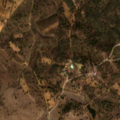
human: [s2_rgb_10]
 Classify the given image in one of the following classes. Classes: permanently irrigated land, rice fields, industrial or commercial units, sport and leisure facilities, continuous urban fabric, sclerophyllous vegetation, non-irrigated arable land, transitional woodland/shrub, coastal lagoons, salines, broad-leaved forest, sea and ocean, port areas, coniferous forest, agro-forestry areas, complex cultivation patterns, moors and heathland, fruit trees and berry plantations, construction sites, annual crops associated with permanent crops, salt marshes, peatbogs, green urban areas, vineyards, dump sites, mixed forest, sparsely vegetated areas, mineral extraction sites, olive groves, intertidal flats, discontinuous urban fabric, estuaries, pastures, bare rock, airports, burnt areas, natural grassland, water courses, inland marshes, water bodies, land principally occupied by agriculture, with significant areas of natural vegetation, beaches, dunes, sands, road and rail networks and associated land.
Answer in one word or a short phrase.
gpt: land principally occupied by agriculture, with significant areas of natural vegetation, agro-forestry areas, transitional woodland/shrub